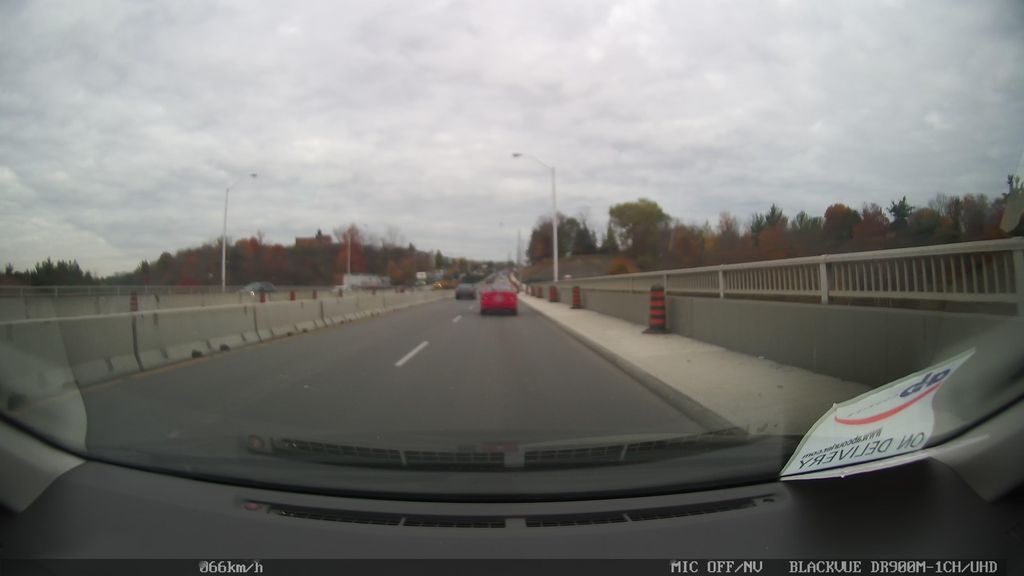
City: toronto